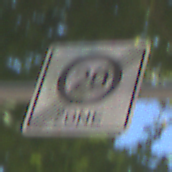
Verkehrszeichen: EndeZone20
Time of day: Midday
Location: Outdoor (RoadRail)
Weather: Clear
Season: NotSpecified
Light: Natural